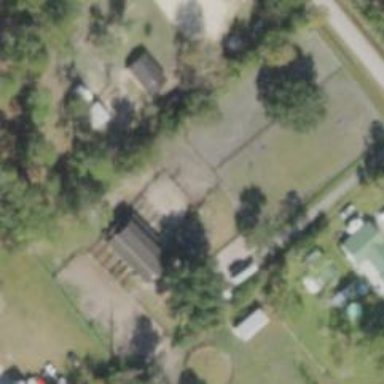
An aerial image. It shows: Farmyard area.